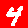
Digit: 4